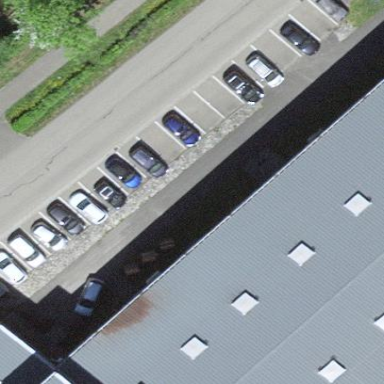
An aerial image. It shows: Street-side parking area.